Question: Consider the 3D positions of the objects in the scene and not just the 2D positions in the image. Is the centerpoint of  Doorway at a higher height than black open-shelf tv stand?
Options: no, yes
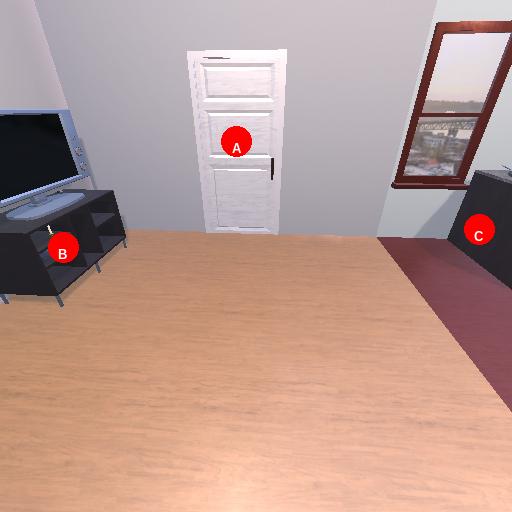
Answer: no